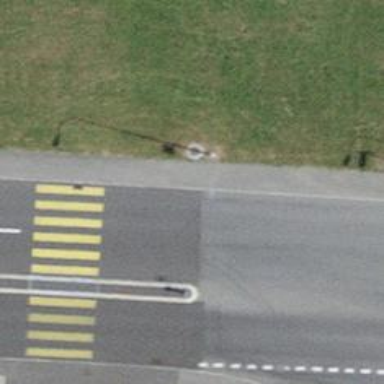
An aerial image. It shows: Secondary road.